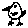
Label: bird